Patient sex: M
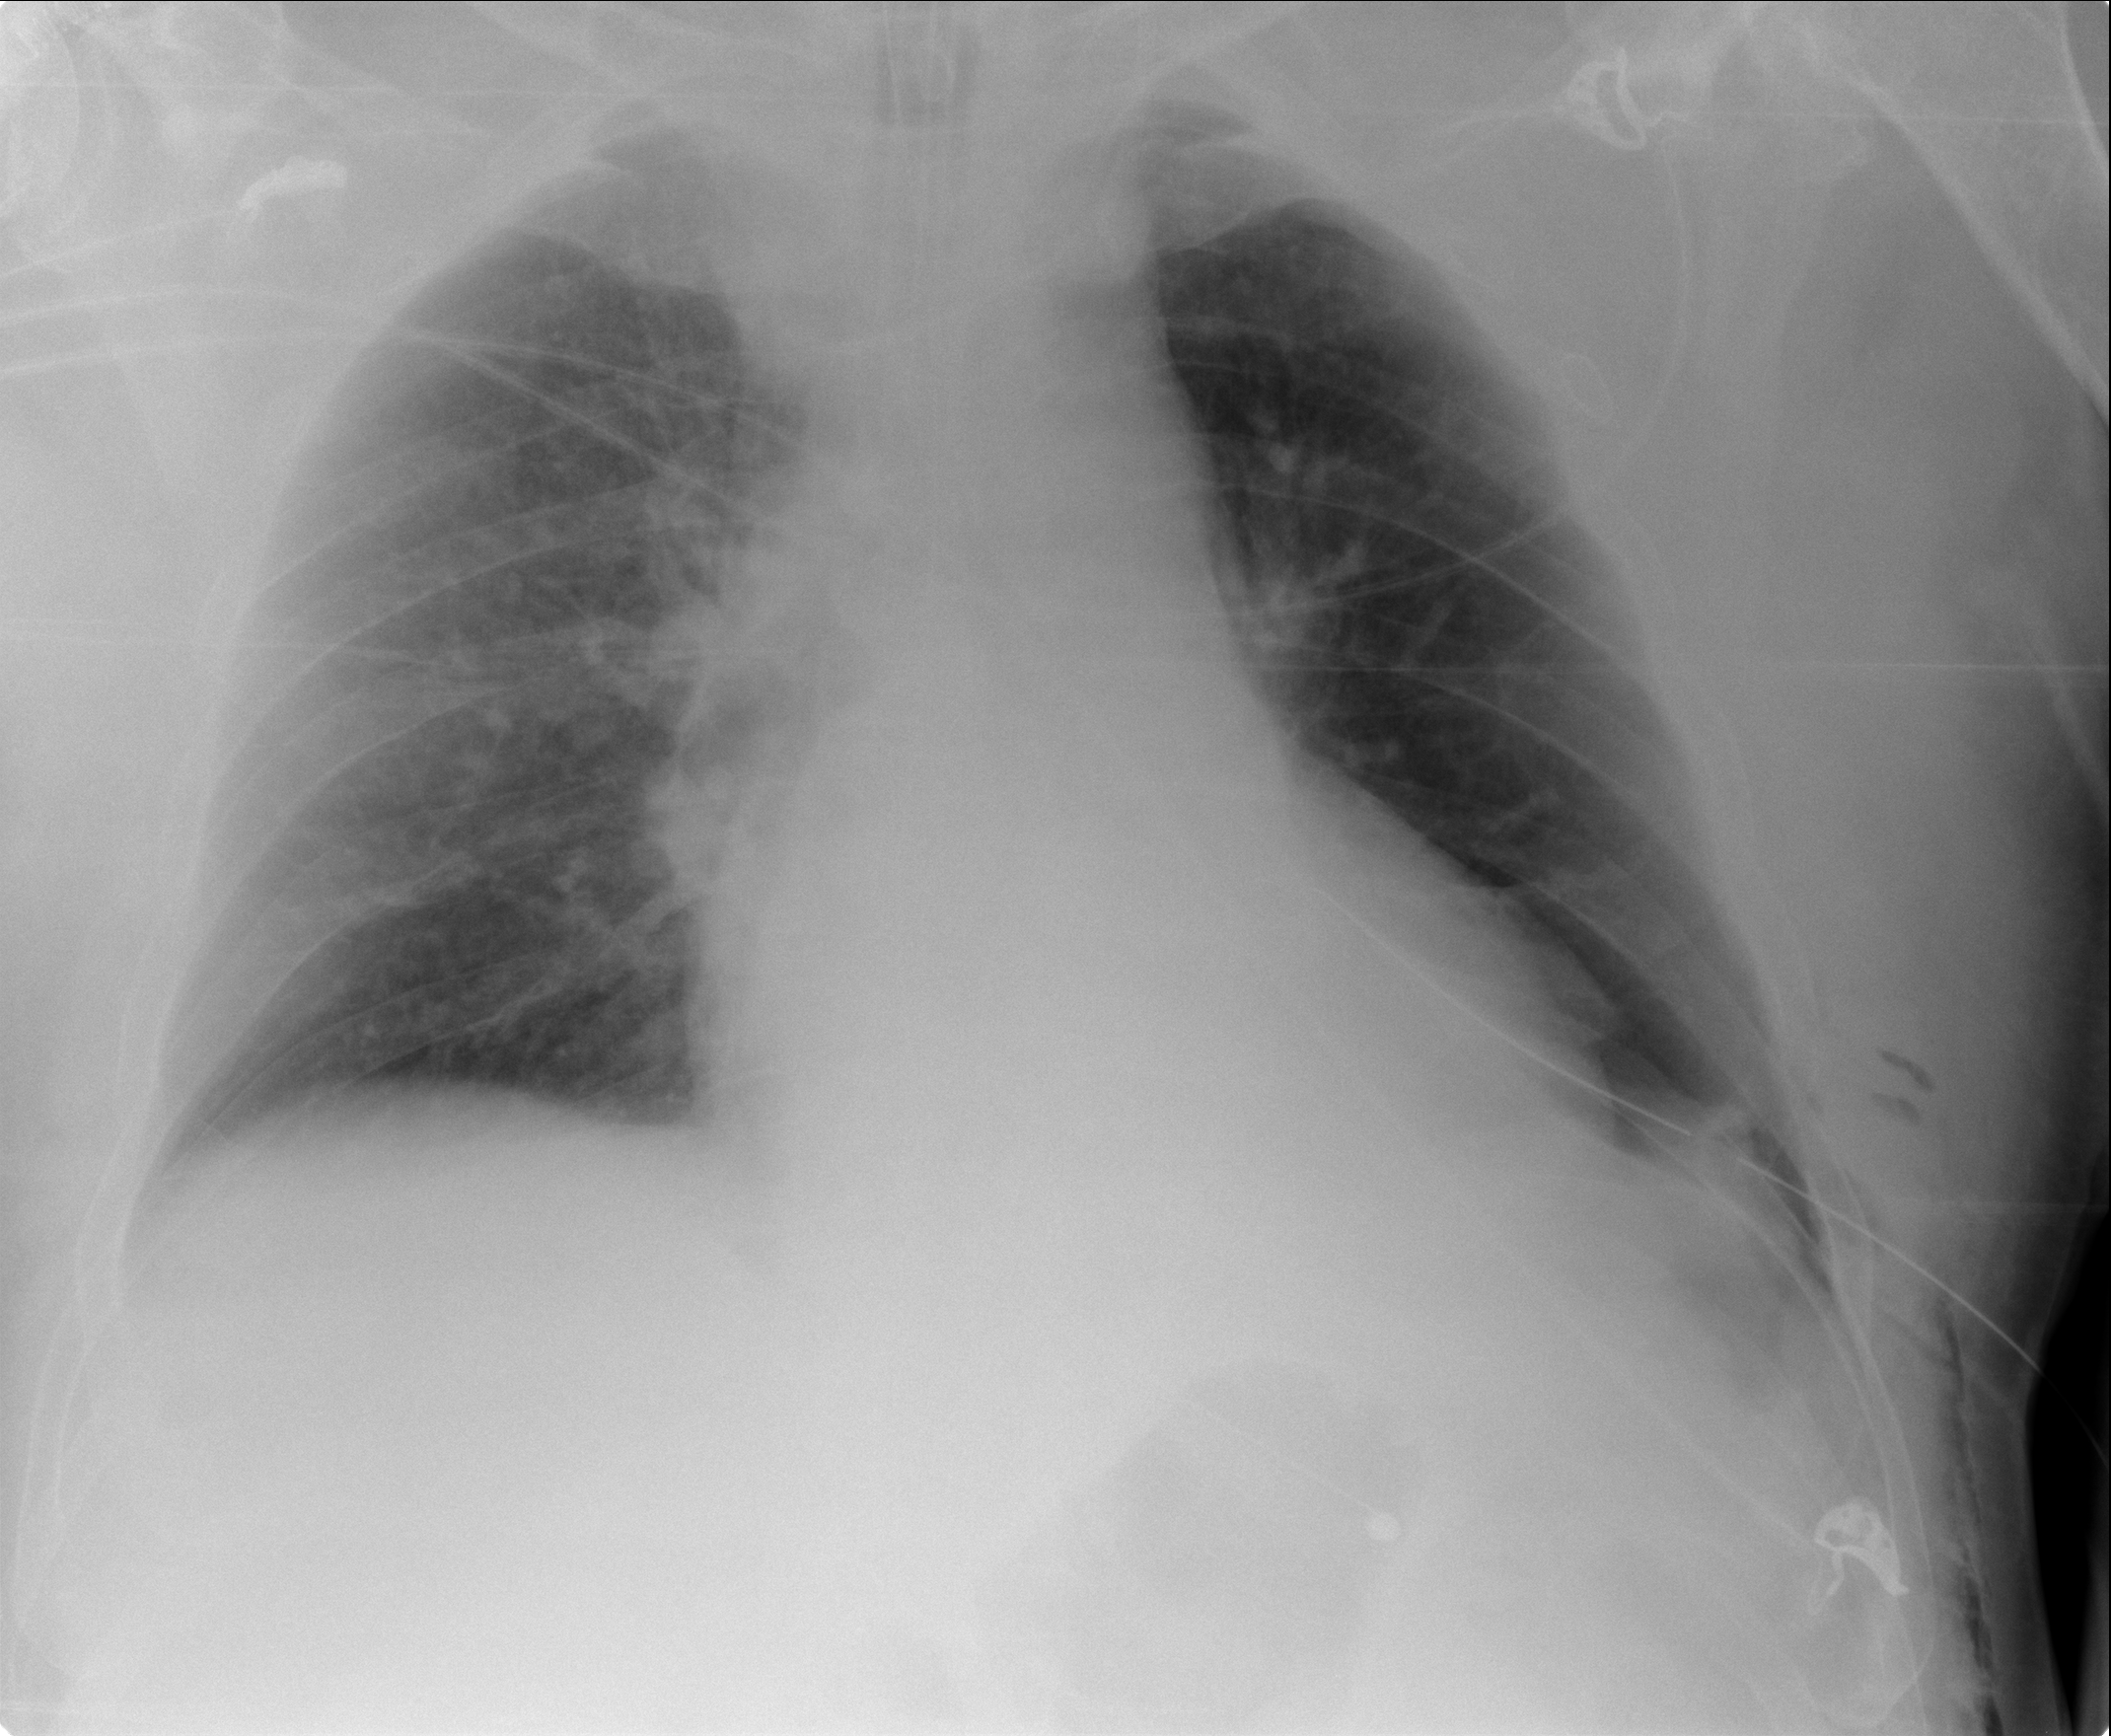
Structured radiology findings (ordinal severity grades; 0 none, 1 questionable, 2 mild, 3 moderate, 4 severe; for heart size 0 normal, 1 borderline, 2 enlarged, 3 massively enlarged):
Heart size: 2
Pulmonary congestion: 3
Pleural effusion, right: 2
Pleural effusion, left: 0
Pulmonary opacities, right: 3
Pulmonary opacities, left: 1
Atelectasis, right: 2
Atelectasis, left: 0